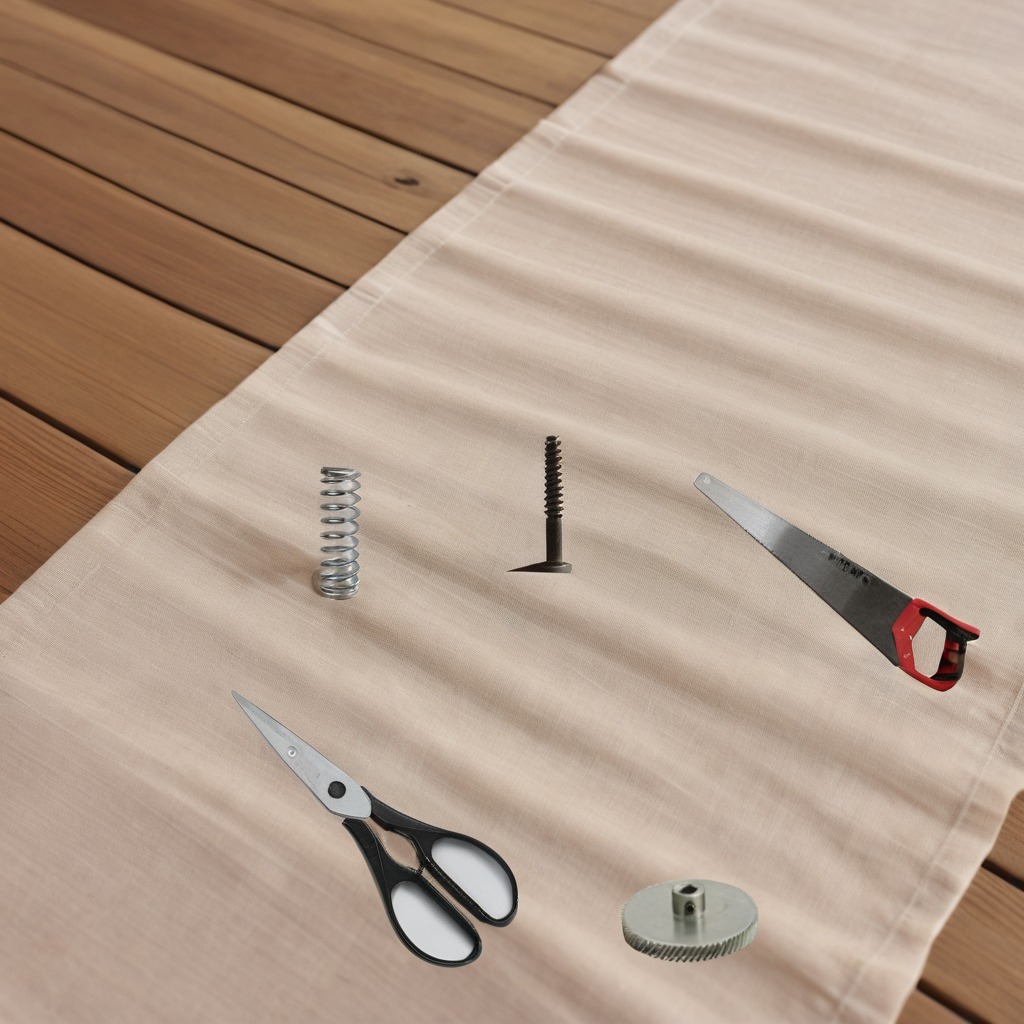
A steel gear with teeth, a metal machine screw, a coiled metal spring, a handheld metal saw, and a pair of scissors are lying on the wooden table.